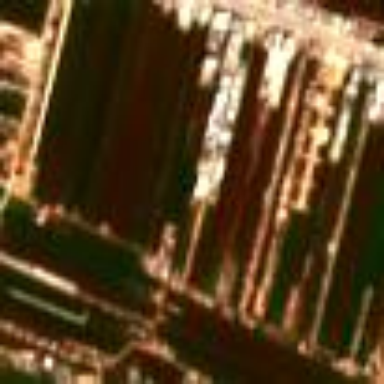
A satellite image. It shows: Irregular settlement within industrial area.